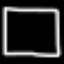
Label: square